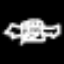
Label: angel